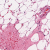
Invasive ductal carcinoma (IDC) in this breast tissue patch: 0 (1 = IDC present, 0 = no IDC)